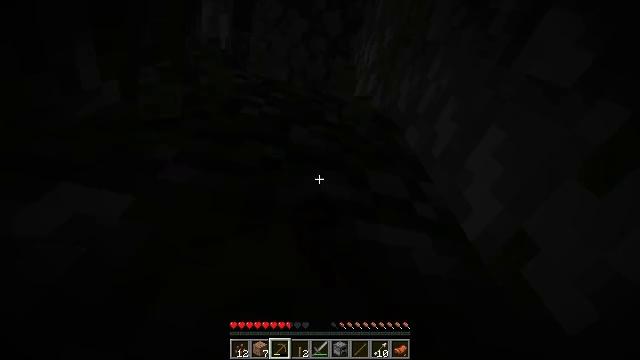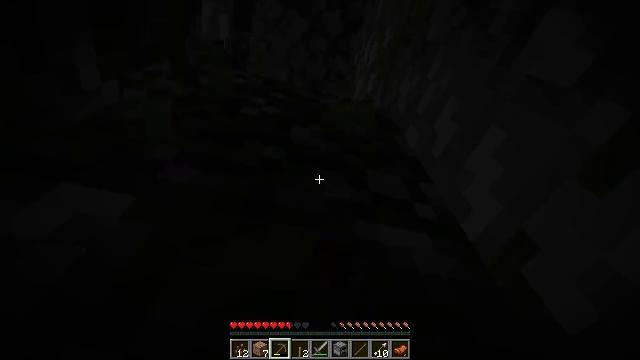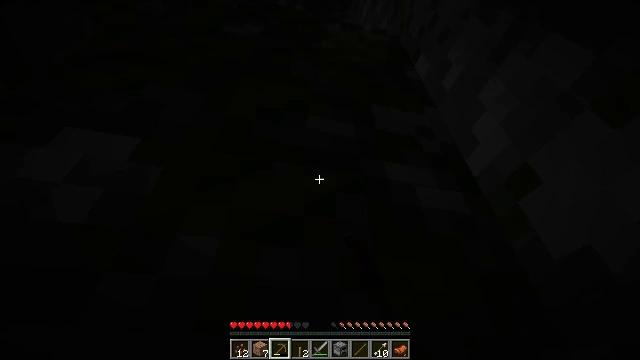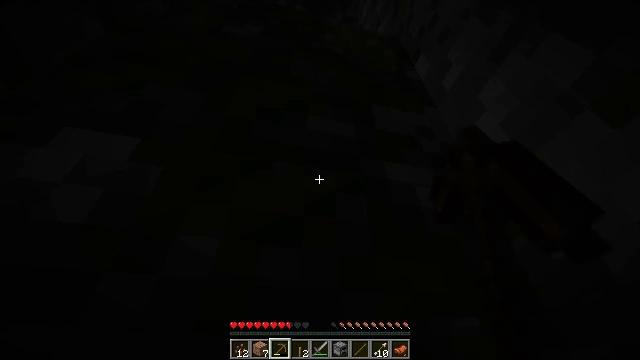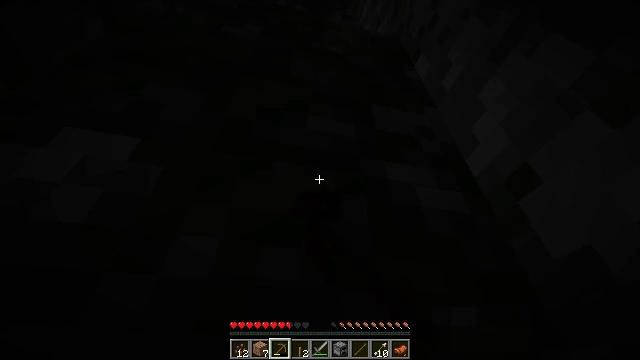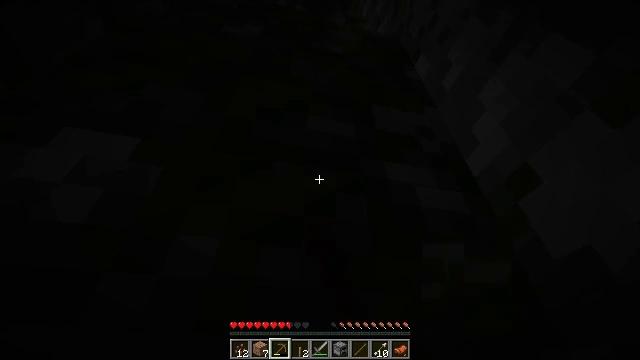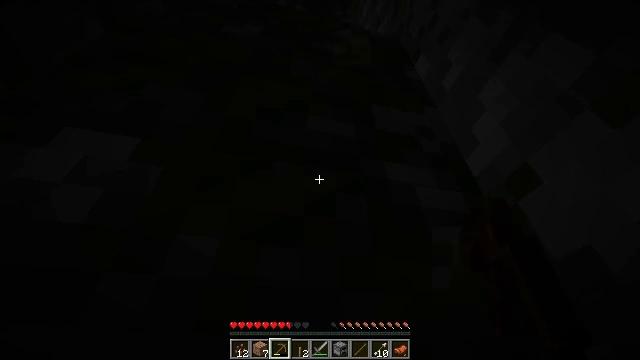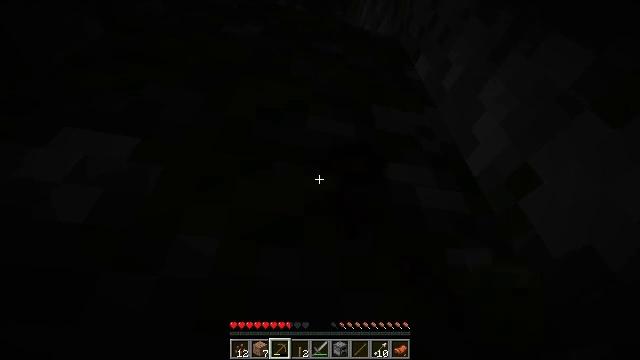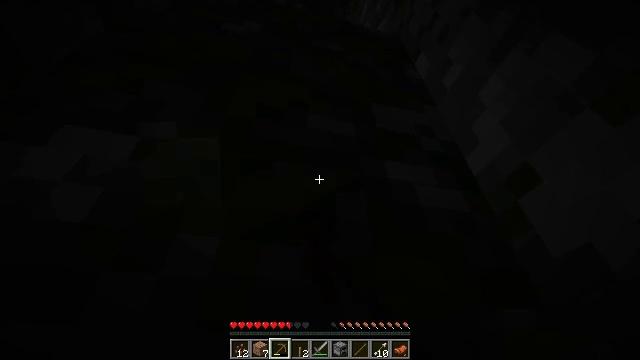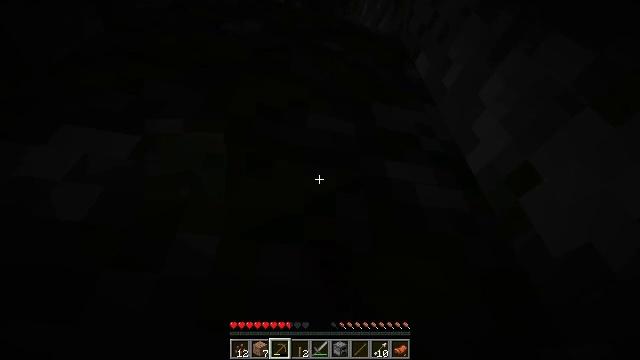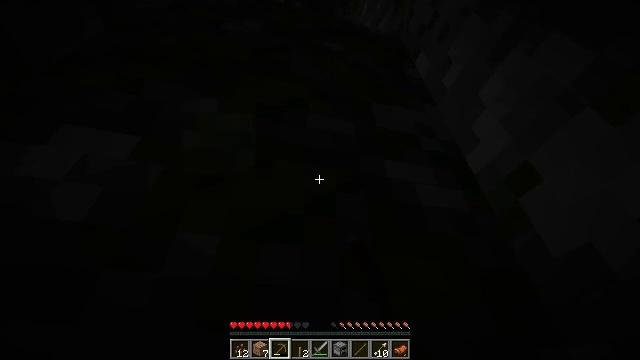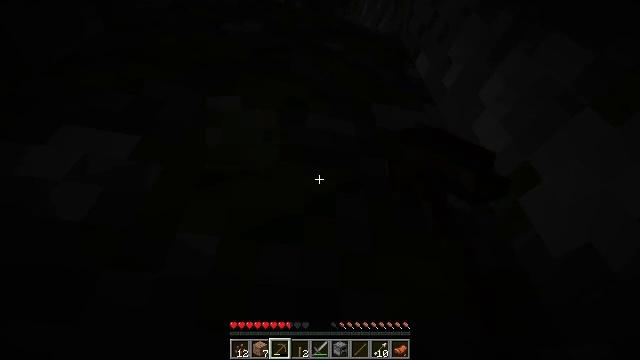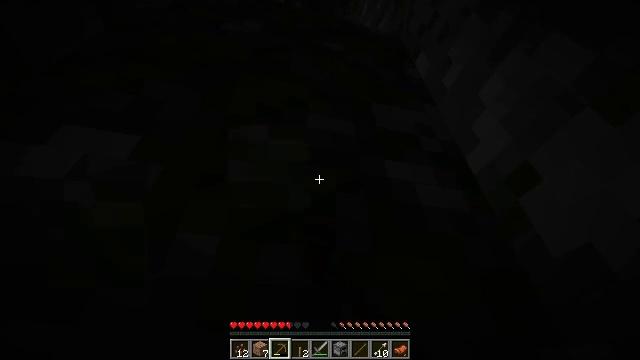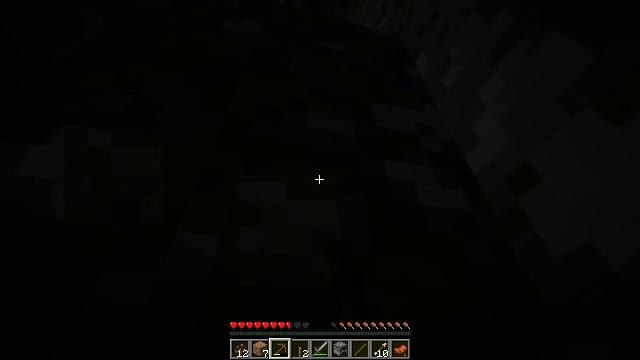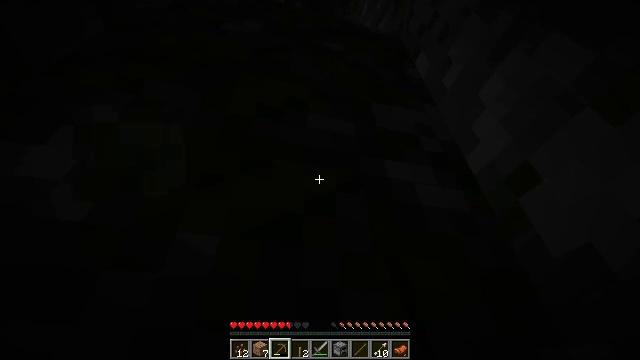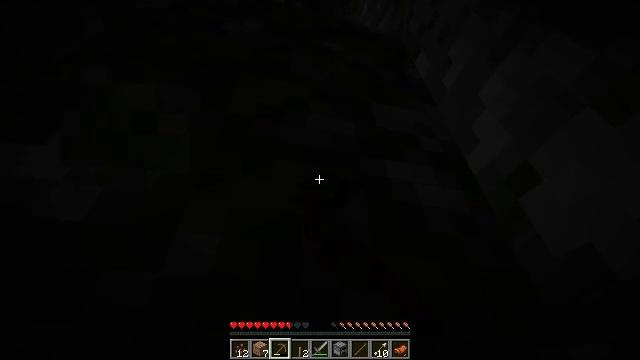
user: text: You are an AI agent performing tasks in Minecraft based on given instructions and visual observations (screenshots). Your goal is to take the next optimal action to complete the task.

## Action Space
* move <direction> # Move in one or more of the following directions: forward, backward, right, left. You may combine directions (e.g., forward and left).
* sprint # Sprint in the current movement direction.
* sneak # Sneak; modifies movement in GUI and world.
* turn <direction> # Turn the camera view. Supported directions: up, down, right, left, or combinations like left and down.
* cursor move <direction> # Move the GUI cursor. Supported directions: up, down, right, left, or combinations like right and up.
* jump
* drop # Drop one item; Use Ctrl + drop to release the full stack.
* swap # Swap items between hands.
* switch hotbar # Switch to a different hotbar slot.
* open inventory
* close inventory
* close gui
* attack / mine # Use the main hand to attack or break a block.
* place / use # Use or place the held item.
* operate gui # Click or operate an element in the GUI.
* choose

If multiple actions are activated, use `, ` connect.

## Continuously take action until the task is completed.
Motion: motion action
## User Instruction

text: Extract mossy cobblestone using a pickaxe.
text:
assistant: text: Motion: attack / mine
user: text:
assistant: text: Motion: turn left and down, attack / mine
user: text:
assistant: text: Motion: attack / mine
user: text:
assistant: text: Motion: attack / mine
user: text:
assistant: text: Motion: attack / mine
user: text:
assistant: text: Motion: attack / mine
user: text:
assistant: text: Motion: attack / mine
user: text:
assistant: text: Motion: attack / mine
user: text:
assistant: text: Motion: attack / mine
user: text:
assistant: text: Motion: attack / mine
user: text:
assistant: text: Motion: attack / mine
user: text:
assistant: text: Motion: attack / mine
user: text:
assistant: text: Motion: attack / mine
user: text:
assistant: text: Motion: attack / mine
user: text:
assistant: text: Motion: attack / mine
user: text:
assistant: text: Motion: attack / mine
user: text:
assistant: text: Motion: turn down, attack / mine
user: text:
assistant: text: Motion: turn down, attack / mine
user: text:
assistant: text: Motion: turn down, attack / mine
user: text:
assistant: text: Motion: turn down, attack / mine
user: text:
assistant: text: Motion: turn left and down, attack / mine
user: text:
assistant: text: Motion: turn left and down, attack / mine
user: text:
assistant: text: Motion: turn left and down, attack / mine
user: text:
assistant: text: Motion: attack / mine
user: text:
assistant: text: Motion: attack / mine
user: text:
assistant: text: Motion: attack / mine
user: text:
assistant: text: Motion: attack / mine
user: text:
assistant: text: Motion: attack / mine
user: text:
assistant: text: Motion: attack / mine
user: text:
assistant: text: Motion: attack / mine